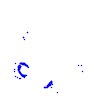
Particle: proton